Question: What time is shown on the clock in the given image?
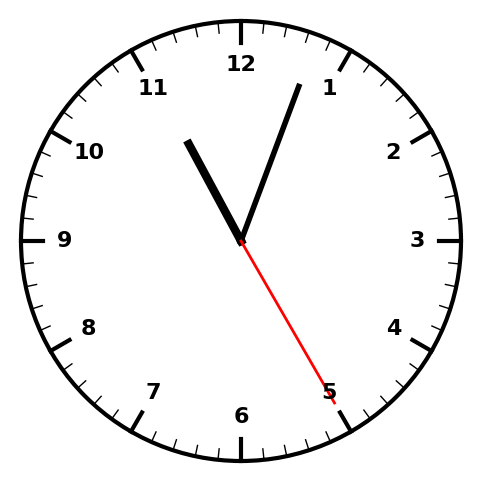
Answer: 11:03:25